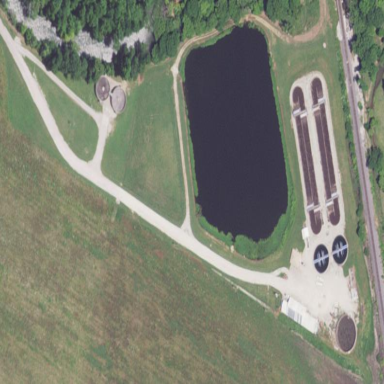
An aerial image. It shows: Wastewater plant.